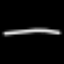
Label: line